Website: walmart
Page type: address-validator
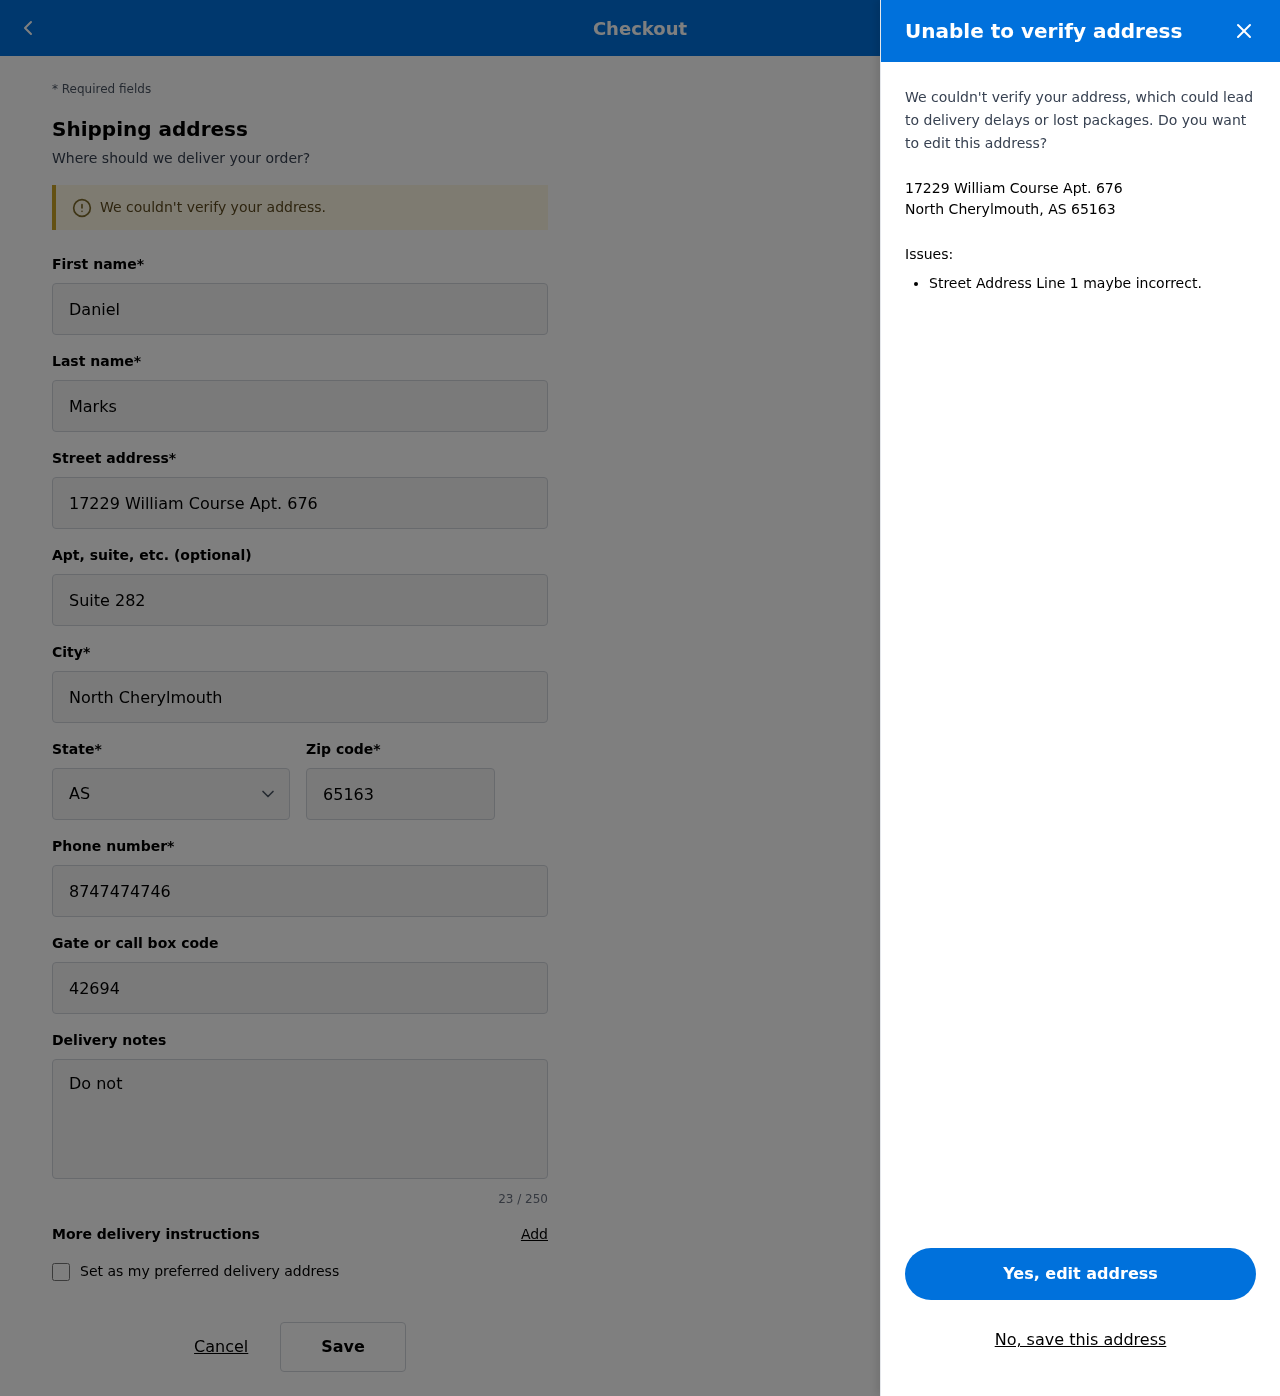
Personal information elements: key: PII_CITY_STATE_ZIP
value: North Cherylmouth, AS 65163
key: PII_DELIVERY_INSTRUCTIONS
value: Do not leave if raining
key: PII_STATE_ABBR
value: AS
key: PII_STREET
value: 17229 William Course Apt. 676
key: PII_FIRSTNAME
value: Daniel
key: PII_LASTNAME
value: Marks
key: PII_STREET2
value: Suite 282
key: PII_CITY
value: North Cherylmouth
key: PII_POSTCODE
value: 65163
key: PII_PHONE
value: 8747474746
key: PII_SECURITY_CODE
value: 42694